Field crop: maize
Growth stage: 2
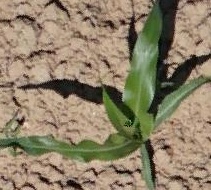
Species: maize